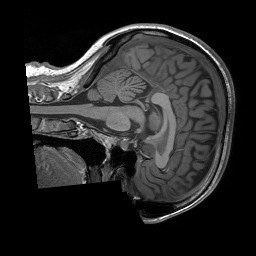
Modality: T1w
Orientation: sagittal
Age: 32
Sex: female
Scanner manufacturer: siemens
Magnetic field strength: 3 T
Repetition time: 1.9 s
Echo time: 0.00243 s